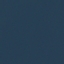
Land use / land cover class: SeaLake